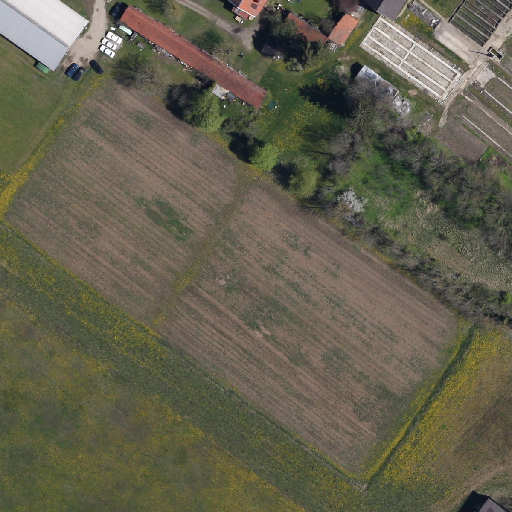
Referring expression: vehicle in the parking area